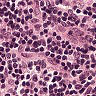
Metastatic tissue present: no